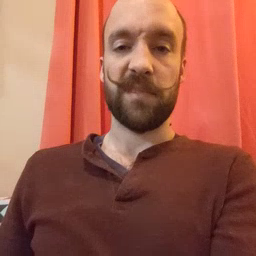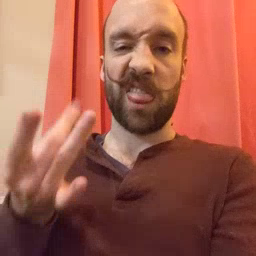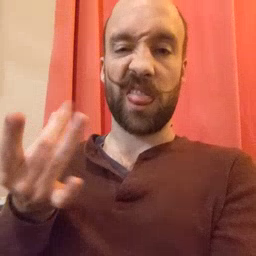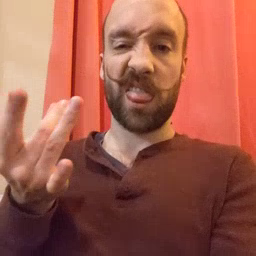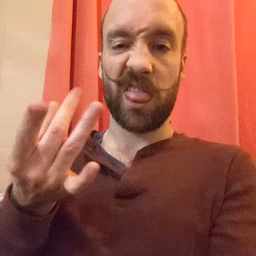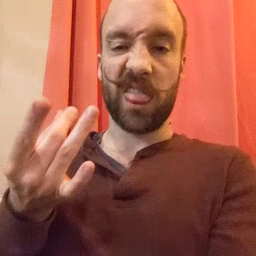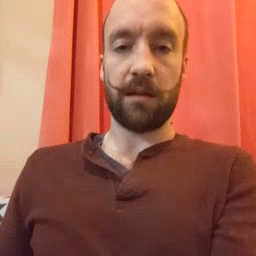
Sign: sticky